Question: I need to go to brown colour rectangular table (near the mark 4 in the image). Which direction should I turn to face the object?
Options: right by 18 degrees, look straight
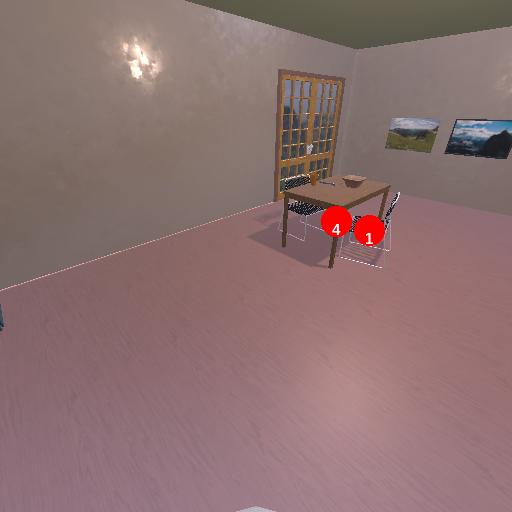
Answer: right by 18 degrees